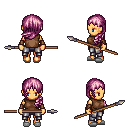
a pixel art fantasy rpg character, female body template, human, tanned skin, brown sleeveless shirt, metal pants, pink left-swept hairstyle, leather bracers, white slippers, spear, four views (front, back, left, right), 2x2 character sprite sheet, small pixel art, hard edges, no anti-aliasing